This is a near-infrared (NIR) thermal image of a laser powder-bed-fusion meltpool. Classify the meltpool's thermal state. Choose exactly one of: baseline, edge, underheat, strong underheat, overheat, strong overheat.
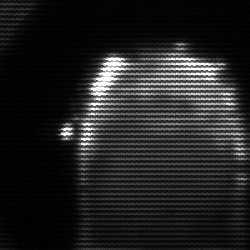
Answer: baseline